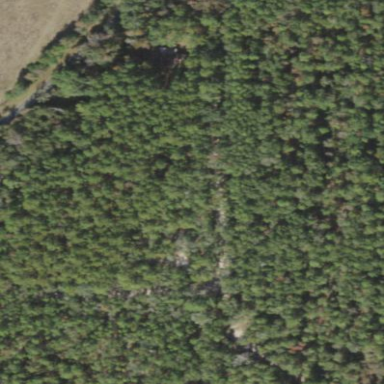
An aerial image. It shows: Forest area dominated by needle-leaved trees.